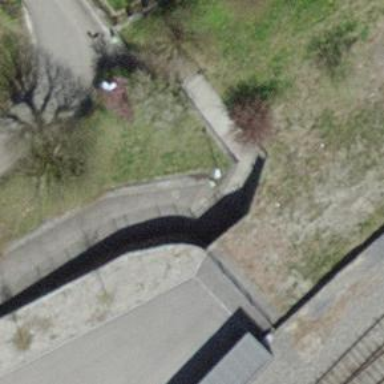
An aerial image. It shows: Paved footway tunnel.